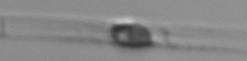
Label: Dactyliosolen_blavyanus